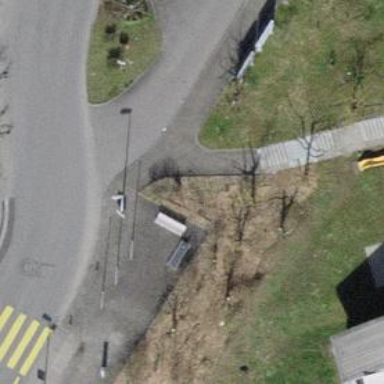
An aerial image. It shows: Path made of paving stones with excellent trail visibility.